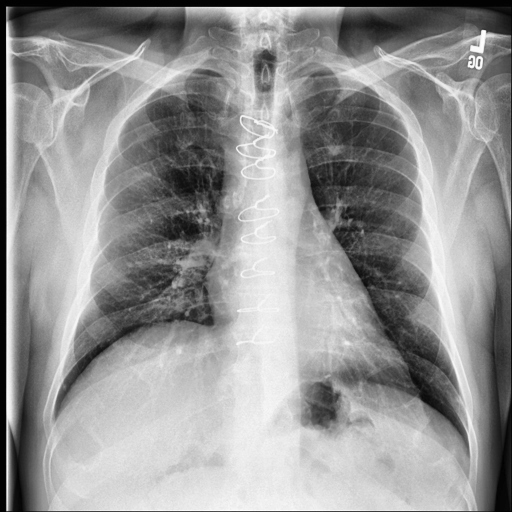
Finding: NORMAL